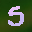
Label: 5